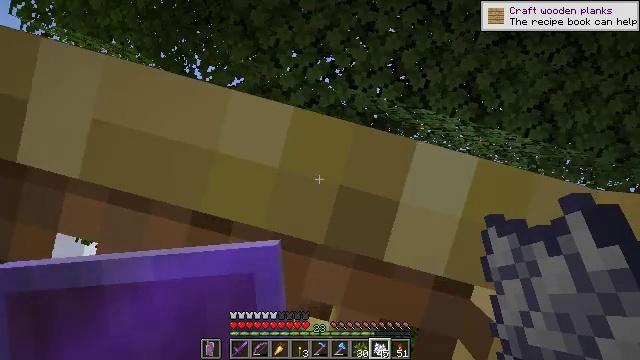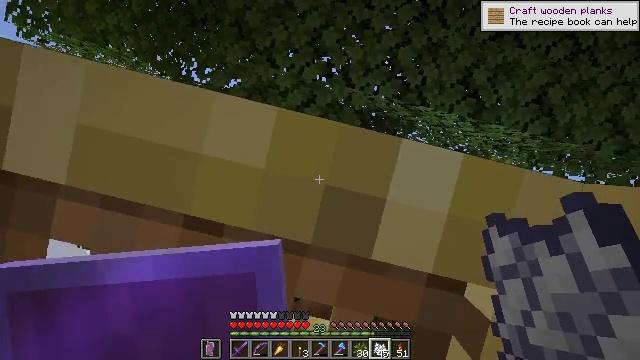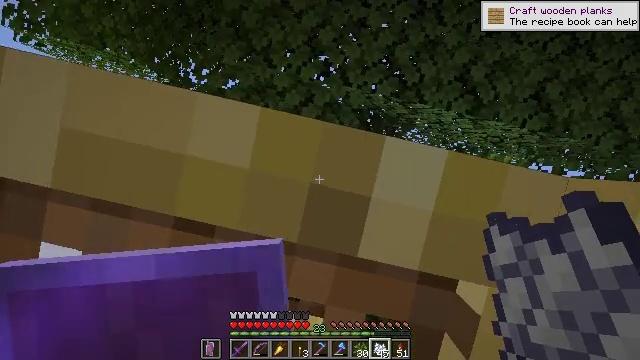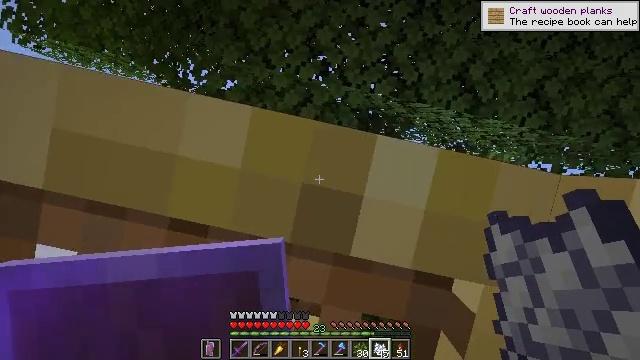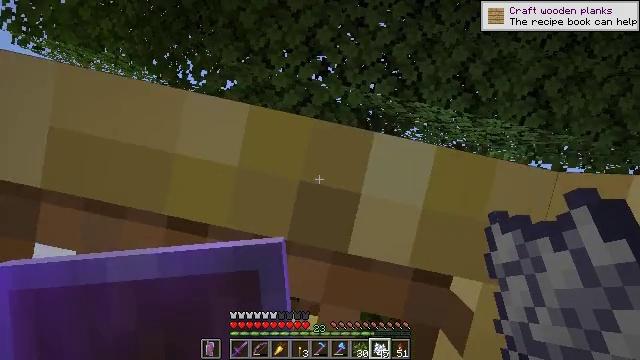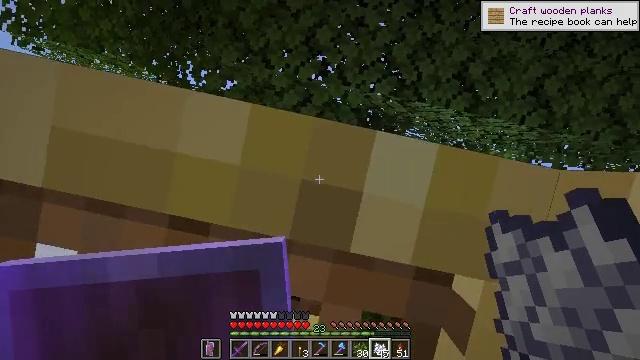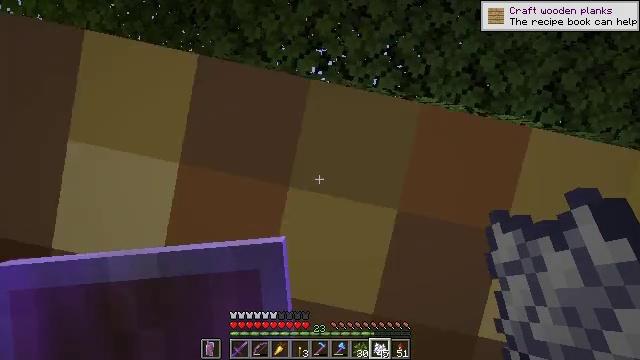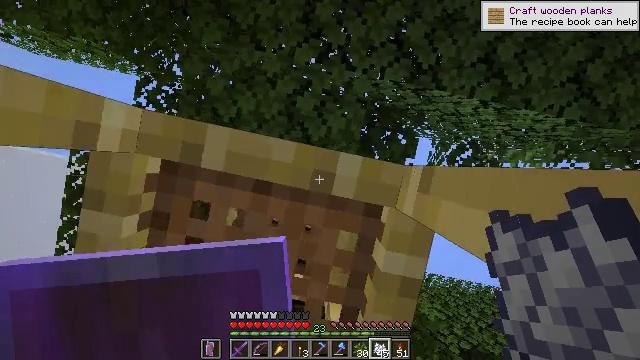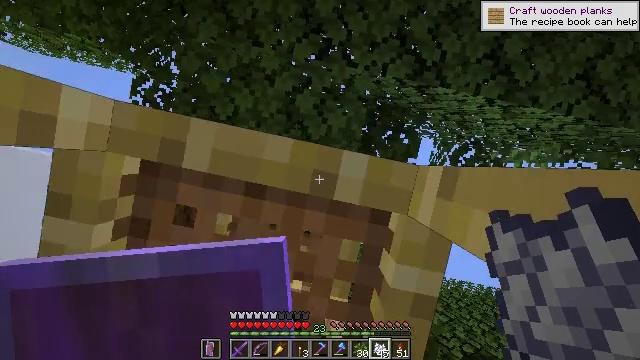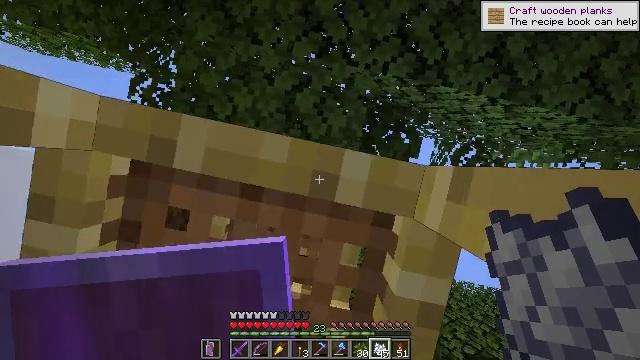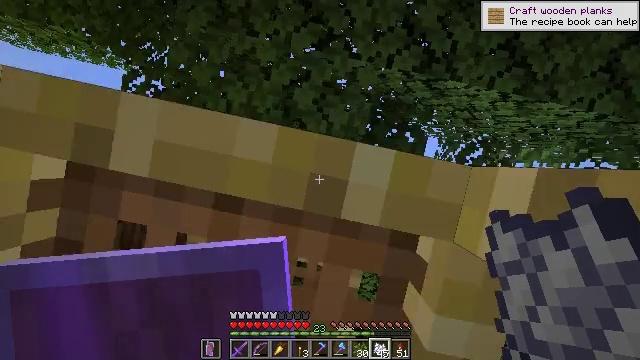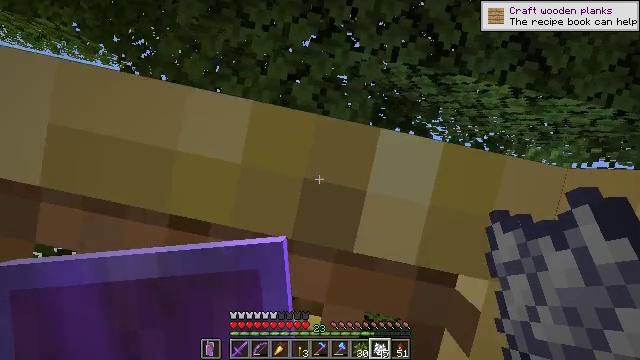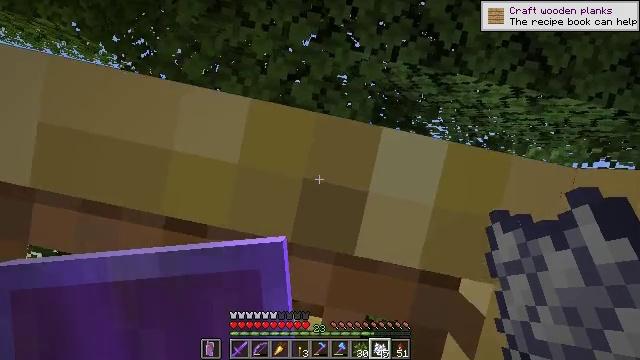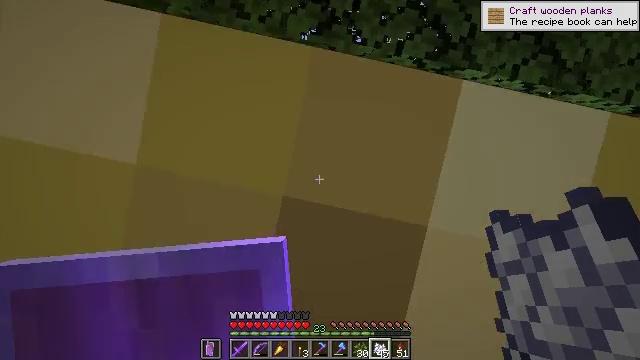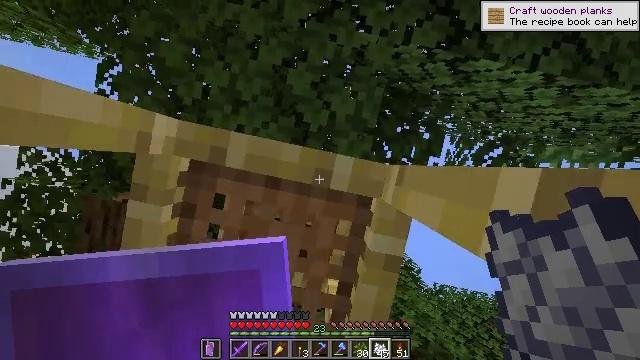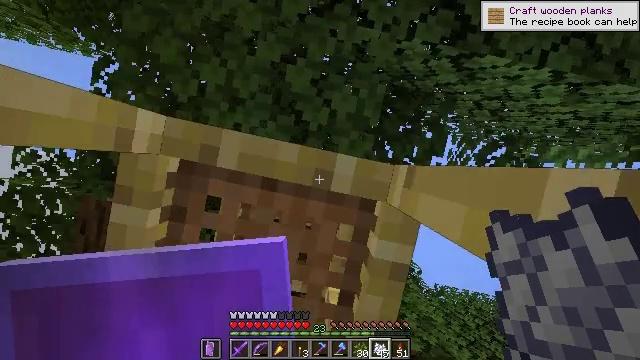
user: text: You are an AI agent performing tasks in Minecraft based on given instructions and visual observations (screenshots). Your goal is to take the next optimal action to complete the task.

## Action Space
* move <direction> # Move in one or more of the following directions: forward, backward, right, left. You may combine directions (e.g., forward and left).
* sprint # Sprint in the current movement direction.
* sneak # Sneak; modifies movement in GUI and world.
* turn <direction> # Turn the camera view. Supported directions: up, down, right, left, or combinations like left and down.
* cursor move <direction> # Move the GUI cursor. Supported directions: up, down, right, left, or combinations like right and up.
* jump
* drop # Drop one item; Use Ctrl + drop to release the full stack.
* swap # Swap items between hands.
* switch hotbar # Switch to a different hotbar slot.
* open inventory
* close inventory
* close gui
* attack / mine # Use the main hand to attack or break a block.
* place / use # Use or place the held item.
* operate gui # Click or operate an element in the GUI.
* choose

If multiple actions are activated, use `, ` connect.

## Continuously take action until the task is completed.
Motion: motion action
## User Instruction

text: Trim the tree by mining oak leaves.
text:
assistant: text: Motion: turn left
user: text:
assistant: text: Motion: no_op
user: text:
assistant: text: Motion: no_op
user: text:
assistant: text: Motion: no_op
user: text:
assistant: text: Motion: no_op
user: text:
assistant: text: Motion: jump
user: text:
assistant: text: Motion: jump
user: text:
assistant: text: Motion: jump
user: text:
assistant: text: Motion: jump
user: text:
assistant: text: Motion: jump
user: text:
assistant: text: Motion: jump
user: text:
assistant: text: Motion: jump
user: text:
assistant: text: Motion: jump
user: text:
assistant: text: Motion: jump
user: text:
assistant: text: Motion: jump
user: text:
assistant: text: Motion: jump
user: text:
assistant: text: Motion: jump
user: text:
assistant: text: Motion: turn left and down, jump
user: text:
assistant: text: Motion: turn left and down, jump
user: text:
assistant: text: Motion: turn left and down, jump
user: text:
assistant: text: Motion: jump
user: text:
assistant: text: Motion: jump
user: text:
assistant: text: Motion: jump
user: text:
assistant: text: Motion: jump
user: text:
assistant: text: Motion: jump
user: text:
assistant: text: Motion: jump
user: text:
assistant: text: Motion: jump
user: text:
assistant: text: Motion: jump
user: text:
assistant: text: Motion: jump
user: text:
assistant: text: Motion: jump